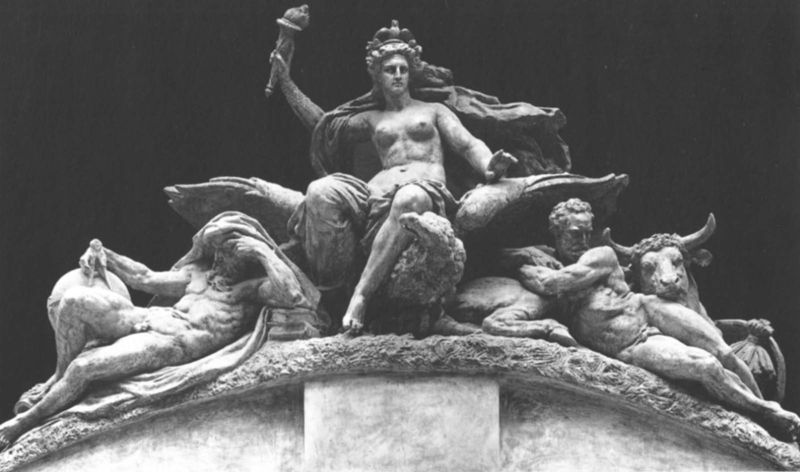
Titel: Das kaiserliche Frankreich, Beschützer von Landwirtschaft und Wissenschaft
Künstler: Jean-Baptiste Carpeaux
Standort: Paris, Pavillon de Flore (EU - F - Ile-de-France)
Schlagwörter: adler, akt, flügel, fuß, gruppe, hand, haut, mann, nackt, umhang, brust, frau, marmor, männer, tiere, tuch, bart, arm, stein, haare, mantel, girlande, krone, locken, skulptur, bein, brüste, bücher, bogen, rind, figuren, thron, muskeln, nachdenklich, foto, göttin, gestalten, götter, muskel, greif, schwingen, macht, hörner, bulle, ochse, stier, fackel, heroen, gehörn, plattform, zirkel, freske, liegefigur, menschlein, mcht